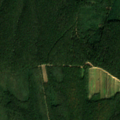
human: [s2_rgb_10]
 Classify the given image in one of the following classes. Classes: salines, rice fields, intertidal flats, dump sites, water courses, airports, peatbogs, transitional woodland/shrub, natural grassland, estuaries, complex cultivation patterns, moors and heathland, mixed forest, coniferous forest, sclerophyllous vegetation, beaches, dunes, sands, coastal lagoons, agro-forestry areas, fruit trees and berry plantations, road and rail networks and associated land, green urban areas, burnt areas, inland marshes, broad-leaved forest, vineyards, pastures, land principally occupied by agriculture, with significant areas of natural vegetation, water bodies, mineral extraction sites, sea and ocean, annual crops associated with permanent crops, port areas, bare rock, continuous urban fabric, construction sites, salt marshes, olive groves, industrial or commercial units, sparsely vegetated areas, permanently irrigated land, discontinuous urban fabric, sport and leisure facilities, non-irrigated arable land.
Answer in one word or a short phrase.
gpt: broad-leaved forest